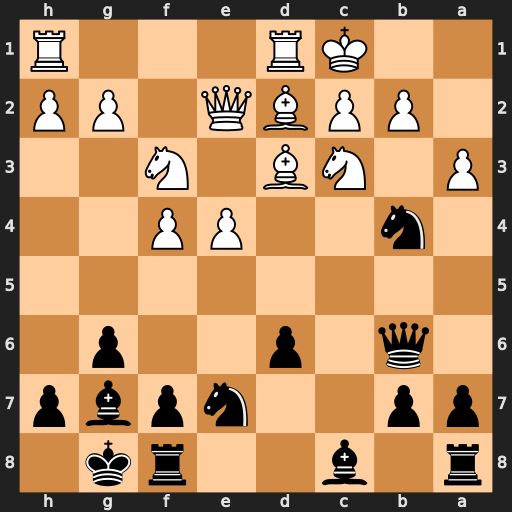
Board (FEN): r1b2rk1/pp2npbp/1q1p2p1/8/1n2PP2/P1NB1N2/1PPBQ1PP/2KR3R
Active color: b
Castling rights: -
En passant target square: -
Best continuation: Na2+ Kb1 Nxc3+ Bxc3 Bxc3